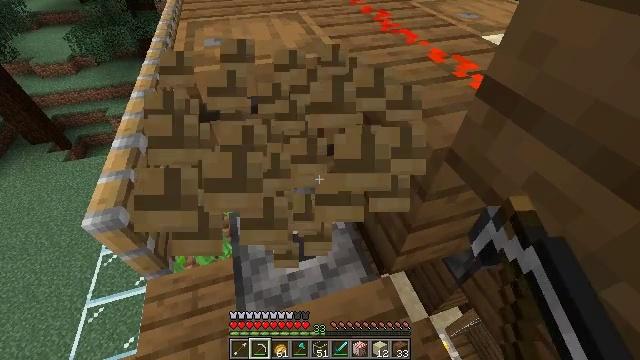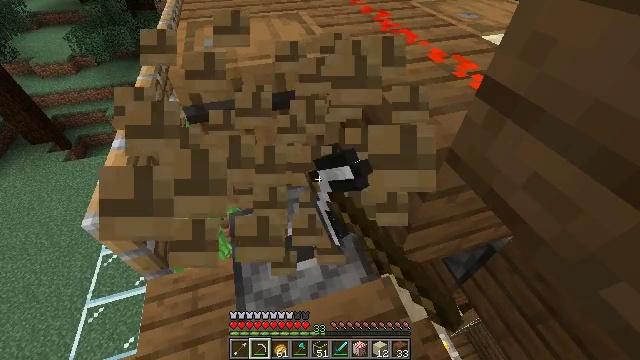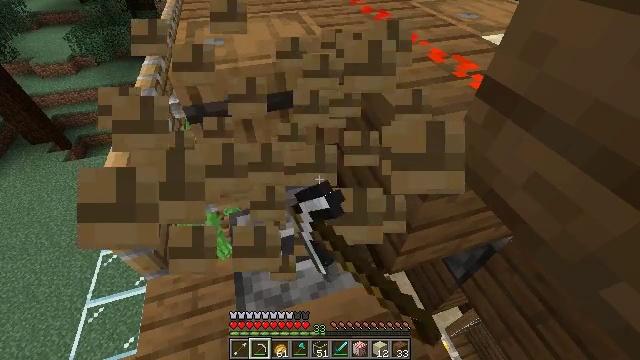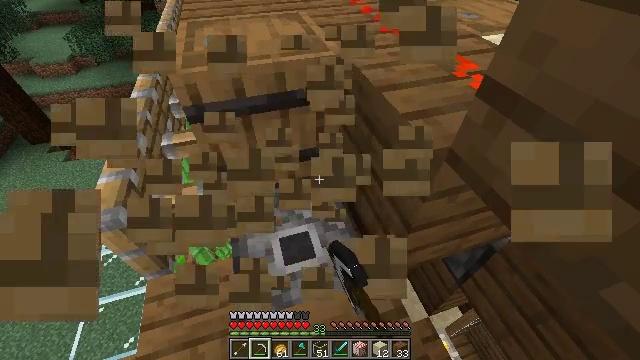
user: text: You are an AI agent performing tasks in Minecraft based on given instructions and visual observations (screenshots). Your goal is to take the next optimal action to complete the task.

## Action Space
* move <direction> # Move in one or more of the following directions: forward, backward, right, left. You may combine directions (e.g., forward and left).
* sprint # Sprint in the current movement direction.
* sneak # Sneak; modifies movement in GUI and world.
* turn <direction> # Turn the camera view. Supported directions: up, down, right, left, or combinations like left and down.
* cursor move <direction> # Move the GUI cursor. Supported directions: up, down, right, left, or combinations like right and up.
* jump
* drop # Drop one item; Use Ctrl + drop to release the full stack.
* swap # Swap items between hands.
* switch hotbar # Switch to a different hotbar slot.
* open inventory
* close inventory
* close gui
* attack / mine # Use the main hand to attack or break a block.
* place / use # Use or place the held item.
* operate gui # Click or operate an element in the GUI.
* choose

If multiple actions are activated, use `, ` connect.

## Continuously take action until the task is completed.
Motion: motion action
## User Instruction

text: Harvest the piston head.
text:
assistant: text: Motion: attack / mine
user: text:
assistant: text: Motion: attack / mine
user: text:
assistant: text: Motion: attack / mine
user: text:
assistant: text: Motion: attack / mine